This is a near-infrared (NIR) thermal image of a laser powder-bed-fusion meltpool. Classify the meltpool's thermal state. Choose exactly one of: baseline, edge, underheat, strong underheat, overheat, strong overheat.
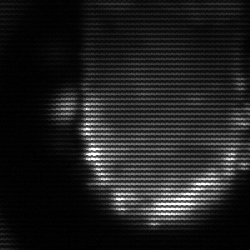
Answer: baseline